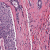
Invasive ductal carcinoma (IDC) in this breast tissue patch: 1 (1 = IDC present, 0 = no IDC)